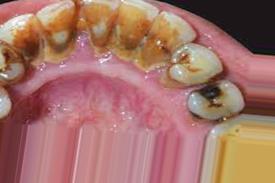
Condition: Tooth Discoloration